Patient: sex M, age 46
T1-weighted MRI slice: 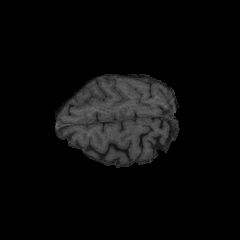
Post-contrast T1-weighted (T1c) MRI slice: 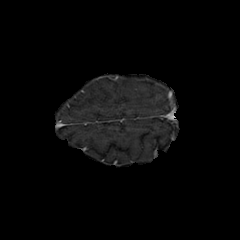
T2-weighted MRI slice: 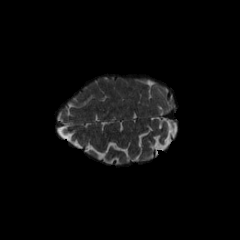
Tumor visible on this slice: no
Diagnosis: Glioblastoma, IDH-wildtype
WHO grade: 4